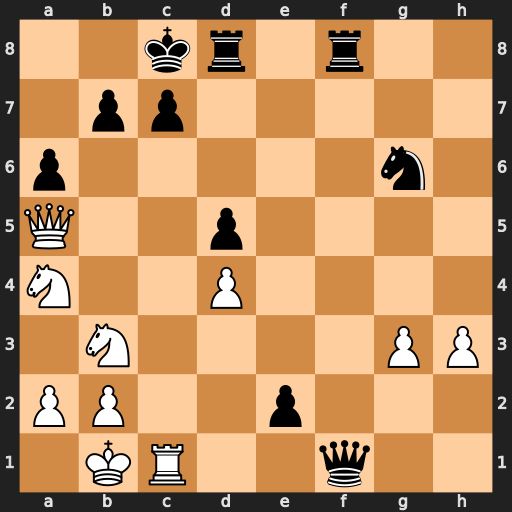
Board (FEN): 2kr1r2/1pp5/p5n1/Q2p4/N2P4/1N4PP/PP2p3/1KR2q2
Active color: w
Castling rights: -
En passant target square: -
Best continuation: Qxc7#